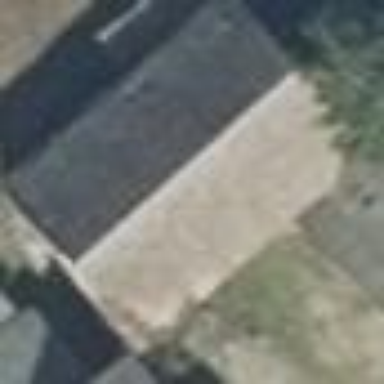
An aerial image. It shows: Barn with gabled roof made of red roof tiles.